Question: I'm using Android Studio Beta 6, and I've added the 'RecyclerView' support lib to the end of my 'build.gradle'. , I just need to use the 'RecyclerView' now.
Here's 'build.gradle':
'''
android {
compileSdkVersion 21
buildToolsVersion "21.1.2"
defaultConfig {
minSdkVersion 14
targetSdkVersion 21
}
buildTypes {
release {
minifyEnabled false
proguardFiles getDefaultProguardFile('proguard-android.txt'), 'proguard-rules.txt'
}
addCustomFieldsToBuildConfig(release)
addCustomFieldsToBuildConfig(debug)
}
}
dependencies {
// ...
compile 'joda-time:joda-time:2.1'
compile 'com.google.android.gms:play-services-ads:+'
compile 'com.google.android.gms:play-services-analytics:+'
compile 'com.android.support:support-v13:21+'
compile 'com.nostra13.universalimageloader:universal-image-loader:1.9.3'
compile files('libs/com_nineoldandroids.jar')
compile files('libs/comscore.jar')
compile files('libs/crittercism_v2_1_7_crashonly.jar')
compile files('libs/urbanairship-lib-1.0.1.jar')
compile files('libs/adobeMobileLibrary-4.8.1.jar')
compile "commons-io:commons-io:2.4"
compile 'org.jsoup:jsoup:1.8.3'
// I WANT TO ADD THESE:
compile 'com.android.support:appcompat-v7:21.+'
compile 'com.android.support:recyclerview-v7:21.+'
}
'''
I've tried specific versions of 'RecyclerView' such as '21.0.2' but they all result in the same issue. I ask Android Studio to sync the gradle settings, and there are no errors.
But as you can see, 'v7''support':

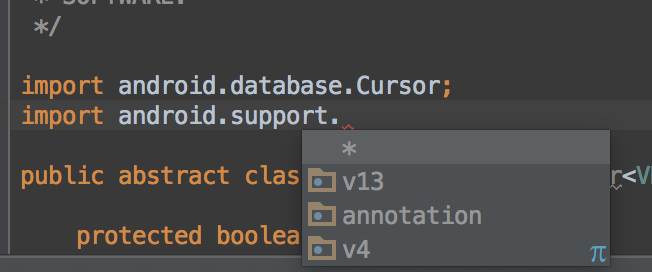
Answer: In the event that this will help someone in a similar situation with Android Studio, but I had to go to 'Build -> Make Project' before it was able to resolve references to the 'RecyclerView' class.